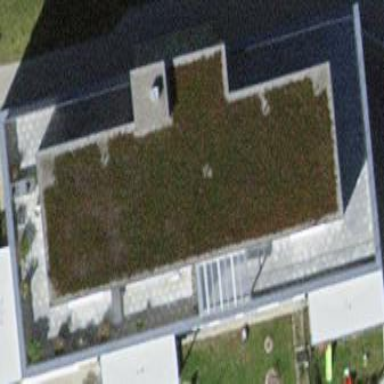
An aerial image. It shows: PaleGoldenrod apartments with flat roof.